Question: I have created a simple custom panel using <URL> as my base. I've added custom properties to create borders and gradient backgrounds. If I override OnPaint and OnPaintBackground all child controls of the parent inherit the gradient and border styles. As a work around I have used the parents BackgroundImage property which works fine but has a few random quirks. There has to be a better way of approaching this issue but I have found no solution. Are there any Window API functions via Interop or other C# methods to fix this? If so please provide an example.
Here is the style being copied (ugly example but makes the point):

Here is a simple hard-coded ContainerControl without all the properties, designer attributes, etc.
'''
public class Container : ContainerControl
{
protected override void OnPaintBackground( PaintEventArgs e )
{
using ( var brush = new LinearGradientBrush( e.ClipRectangle, Color.Red, Color.Blue, LinearGradientMode.Vertical ) )
{
e.Graphics.FillRectangle( brush, e.ClipRectangle );
}
}
}
'''
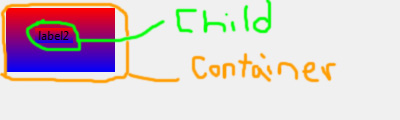
Answer: If a 'Label' control is created with its 'BackColor' property set to 'Color.Transparent', it will end up calling its parent's 'OnPaintBackground()' implementation.
If you modify Jon's example like this:
'''
var label = new Label {
Text = "Label",
Location = new Point(20, 50),
BackColor = Color.Transparent
};
'''
Then you will reproduce the issue.
There is an easy workaround, however. The problem comes from the way you're creating the linear gradient brush. Since you're passing 'e.ClipRectangle' to its constructor, the shape of the gradient will vary depending on the control being rendered (container or label). On the other hand, if you pass the <URL> of the container, then the gradient will always have the same shape and the result should be what you're looking for:
'''
protected override void OnPaintBackground(PaintEventArgs e)
{
using (var brush = new LinearGradientBrush(ClientRectangle,
Color.Red, Color.Blue, LinearGradientMode.Vertical)) {
e.Graphics.FillRectangle(brush, e.ClipRectangle);
}
}
'''
The result is: